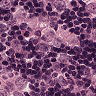
Metastatic tissue present: yes